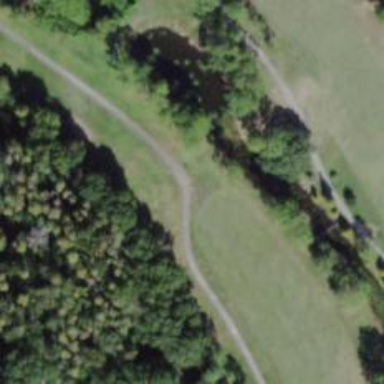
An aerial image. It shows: Pathway for golfing.